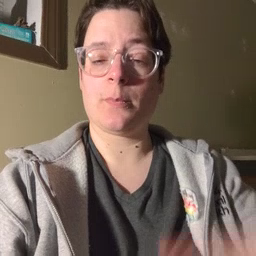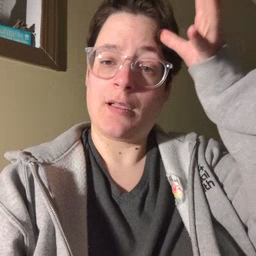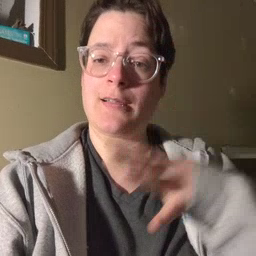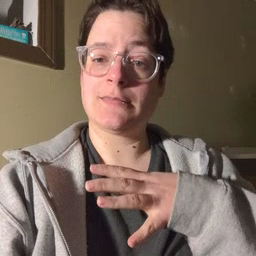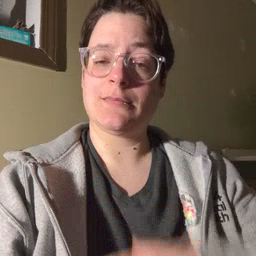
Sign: man